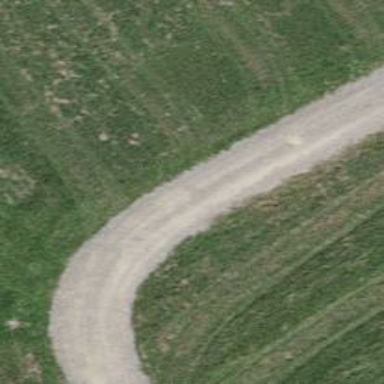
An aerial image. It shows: Compacted track with grade2 surface.